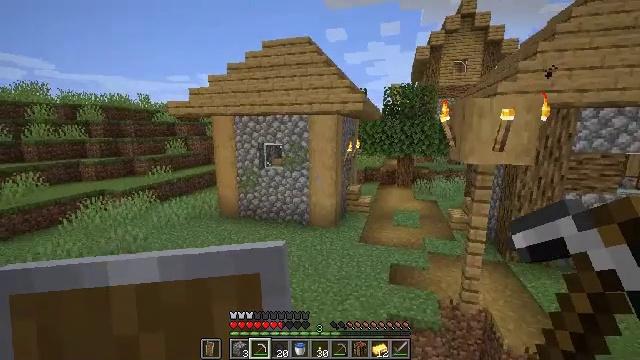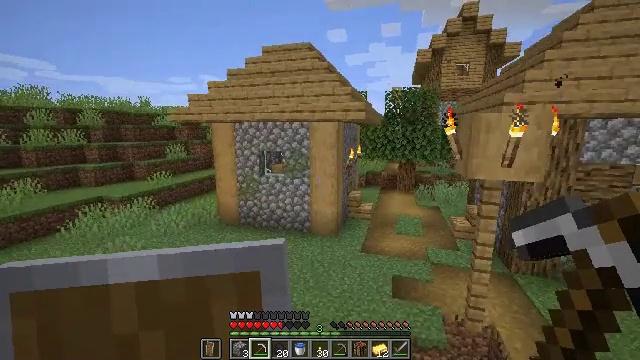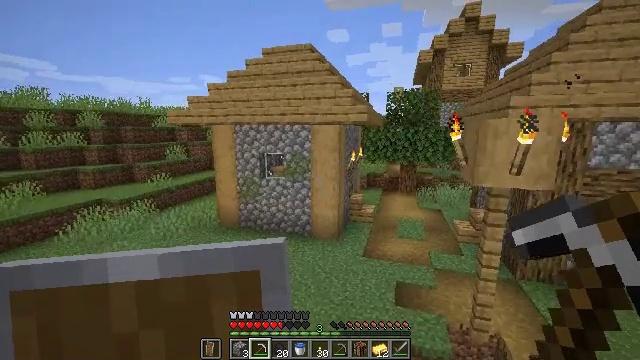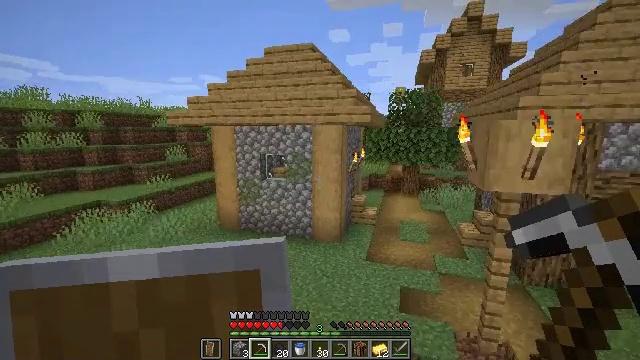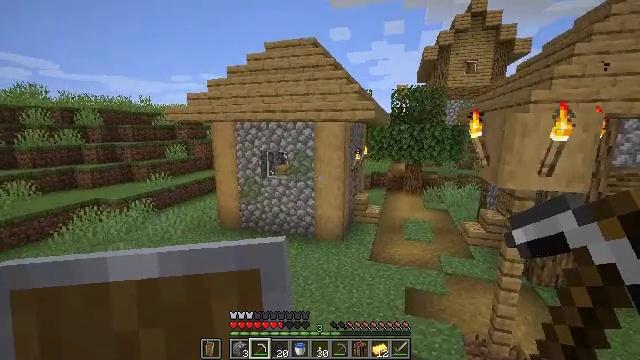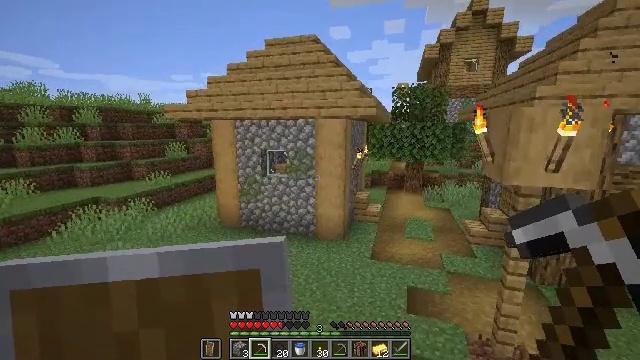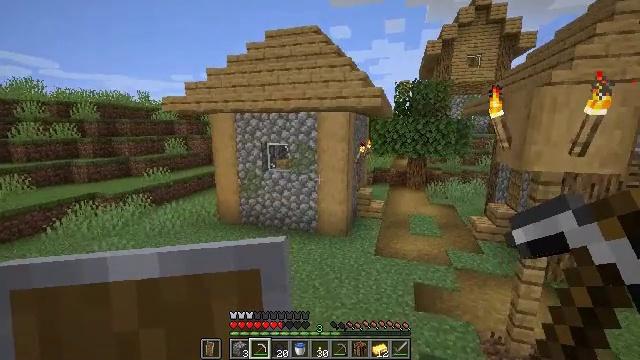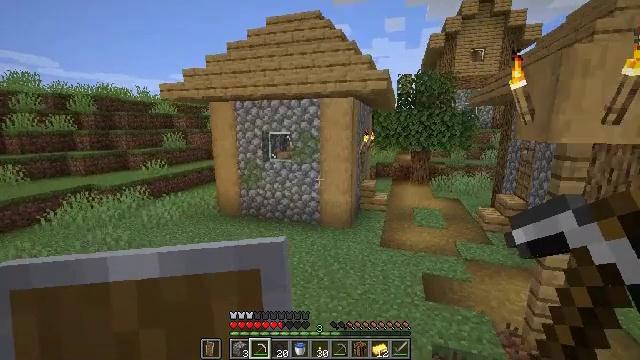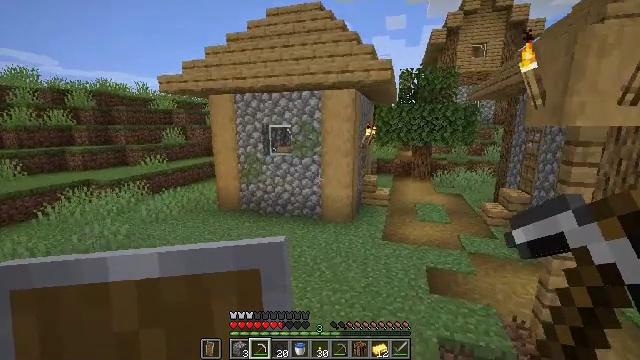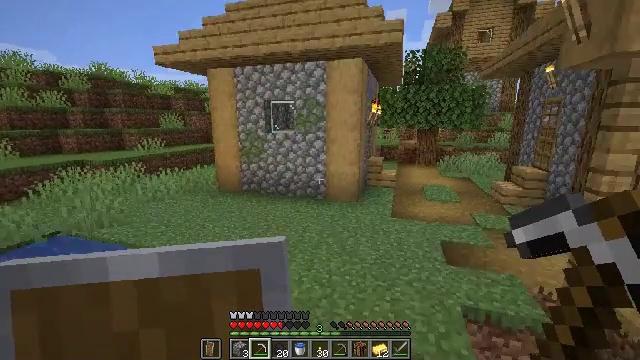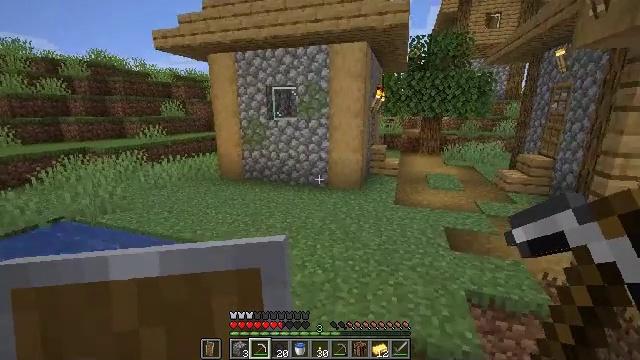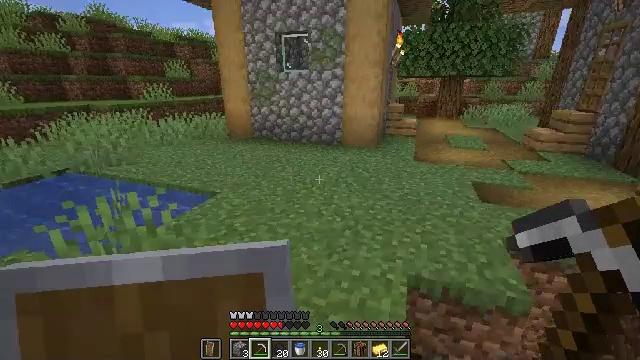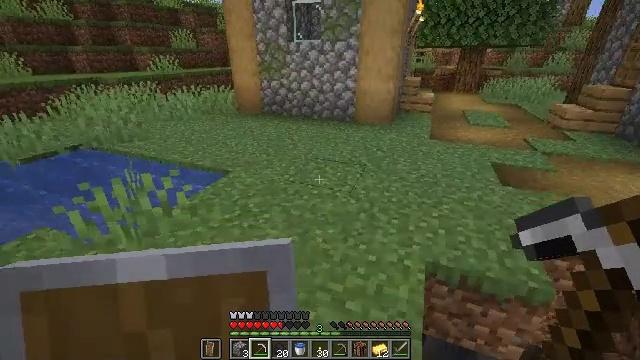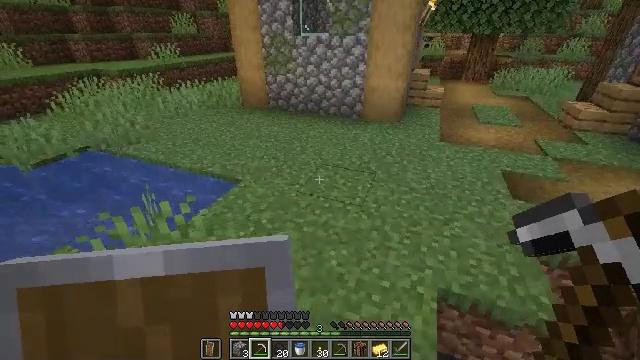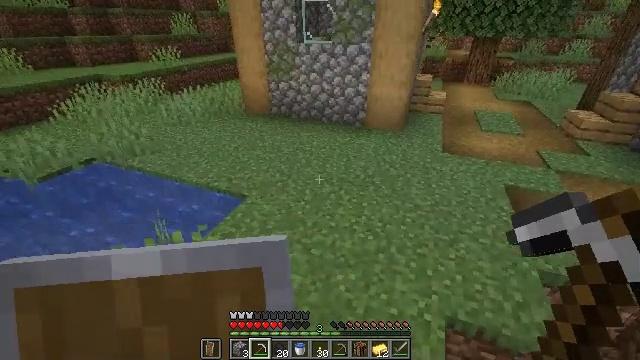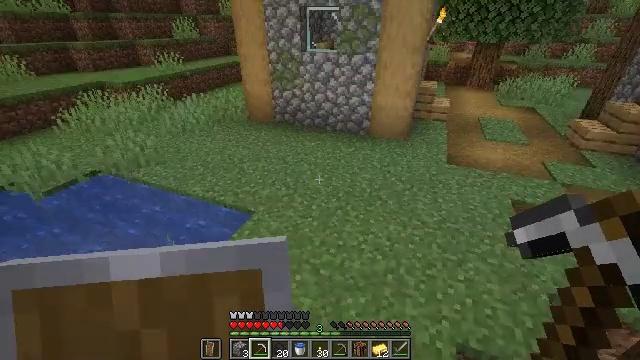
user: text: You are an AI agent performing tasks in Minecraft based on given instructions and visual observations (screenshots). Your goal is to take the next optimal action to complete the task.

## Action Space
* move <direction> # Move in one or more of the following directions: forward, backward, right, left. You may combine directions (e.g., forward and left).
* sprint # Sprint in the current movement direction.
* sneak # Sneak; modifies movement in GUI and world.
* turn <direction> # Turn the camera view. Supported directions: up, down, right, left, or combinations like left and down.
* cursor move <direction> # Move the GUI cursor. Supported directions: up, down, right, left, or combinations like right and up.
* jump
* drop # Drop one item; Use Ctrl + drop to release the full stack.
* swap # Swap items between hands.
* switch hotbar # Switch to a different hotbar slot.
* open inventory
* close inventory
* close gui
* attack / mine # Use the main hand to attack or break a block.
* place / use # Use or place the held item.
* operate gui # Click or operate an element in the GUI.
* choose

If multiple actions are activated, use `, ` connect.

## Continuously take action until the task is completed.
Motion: motion action
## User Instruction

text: Mine the stripped oak log.
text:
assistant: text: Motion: move forward
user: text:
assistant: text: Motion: move forward and move left
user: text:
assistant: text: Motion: move forward and move left
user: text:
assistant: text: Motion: move forward and move left
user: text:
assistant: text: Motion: move forward and move left
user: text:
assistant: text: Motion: move forward and move left
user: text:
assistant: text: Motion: move forward and move left, jump
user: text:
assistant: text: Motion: move forward and move left, jump
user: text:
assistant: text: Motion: move forward and move left, jump
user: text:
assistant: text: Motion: move forward and move left, turn down, jump
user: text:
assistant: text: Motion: move forward and move left, turn left and down, jump
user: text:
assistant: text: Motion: move forward and move left, turn left and down, jump
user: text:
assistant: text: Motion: move forward and move left, turn down, jump
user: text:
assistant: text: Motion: move forward and move left, turn down, jump
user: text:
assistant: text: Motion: move forward and move left, jump
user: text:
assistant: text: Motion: move forward and move left, jump
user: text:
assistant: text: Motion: move forward and move left, jump
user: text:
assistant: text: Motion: move forward and move left, turn down, jump
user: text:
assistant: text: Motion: move forward and move left, turn right, jump
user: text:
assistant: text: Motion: move forward and move left, turn right, jump
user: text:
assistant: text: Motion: move forward and move left, turn right and up, jump
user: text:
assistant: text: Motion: move forward and move left, turn right and up, jump
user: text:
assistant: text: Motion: move forward, turn right and up, jump
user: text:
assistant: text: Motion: move forward, turn right and up, jump
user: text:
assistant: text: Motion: move forward and move right, jump
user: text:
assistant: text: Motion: move forward and move right, jump
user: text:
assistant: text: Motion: move forward and move right, jump
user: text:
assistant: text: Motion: move forward and move right, jump
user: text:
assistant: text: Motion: move forward and move right, jump
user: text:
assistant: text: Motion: move forward and move right, jump